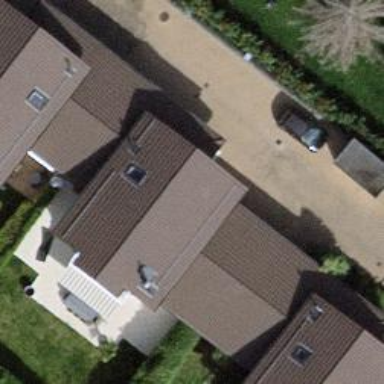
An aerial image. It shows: View of roof of building.